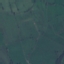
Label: Pasture